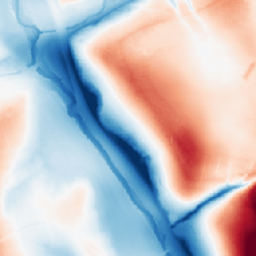
Category: classical
Decomposition family: gaussian_anisotropic
Decomposition parameters: sigma_x: 50
sigma_y: 5
Upsampling method: area
Upsampling parameters: scale: 4
Upsampling scale: 4